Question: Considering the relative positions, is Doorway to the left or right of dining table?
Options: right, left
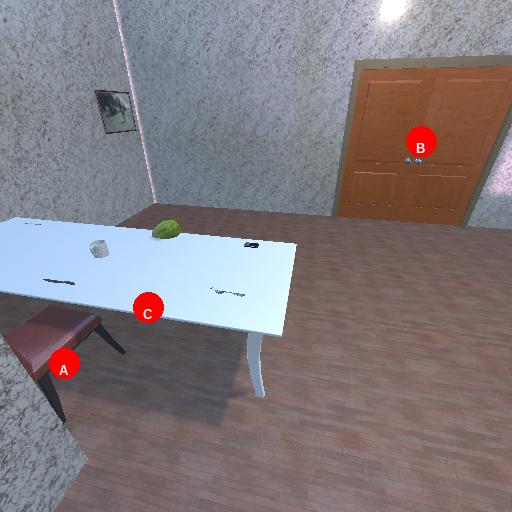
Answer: right